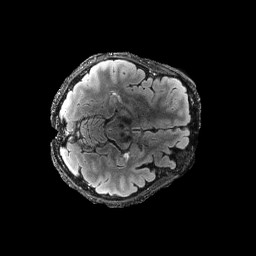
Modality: FLAIR
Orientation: axial
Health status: ill
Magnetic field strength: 3 T